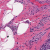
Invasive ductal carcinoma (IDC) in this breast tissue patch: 0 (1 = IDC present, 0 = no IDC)